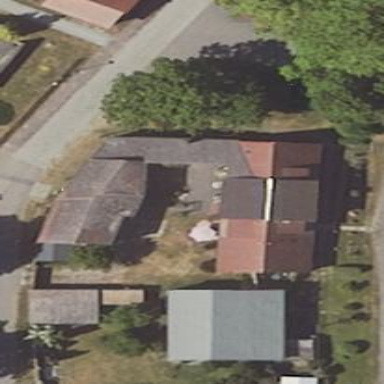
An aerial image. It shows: Shed building.